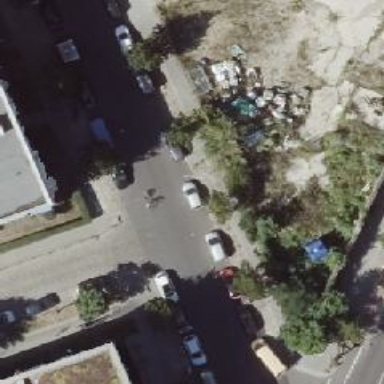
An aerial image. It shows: Parking lane barrier.